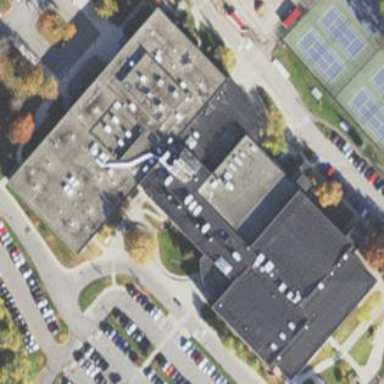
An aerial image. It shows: School building.